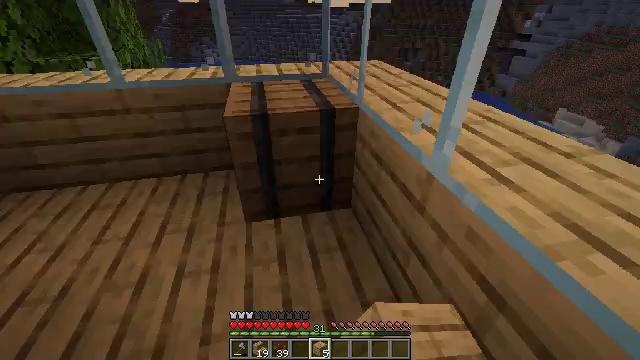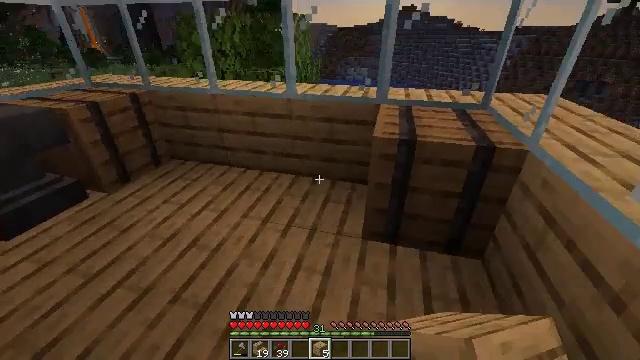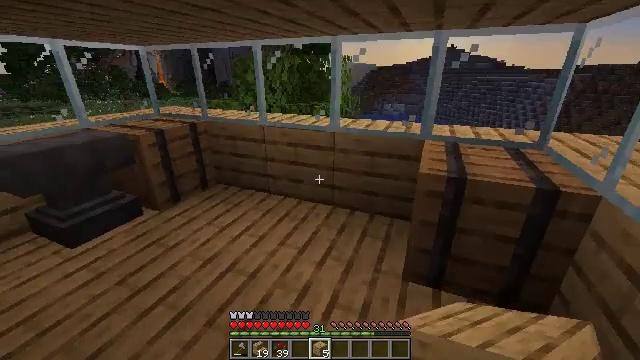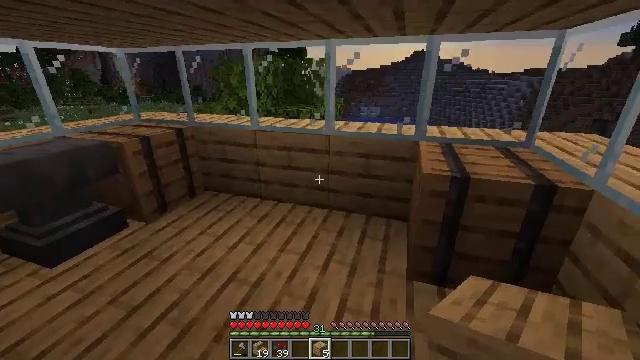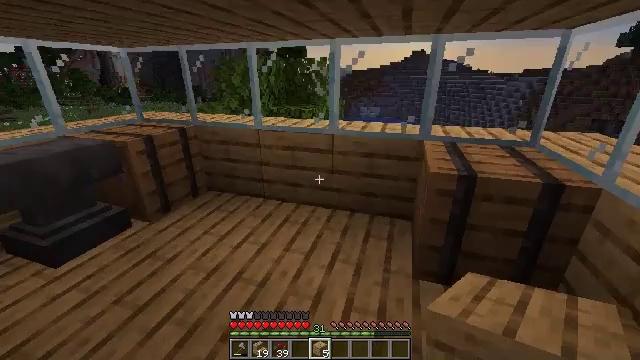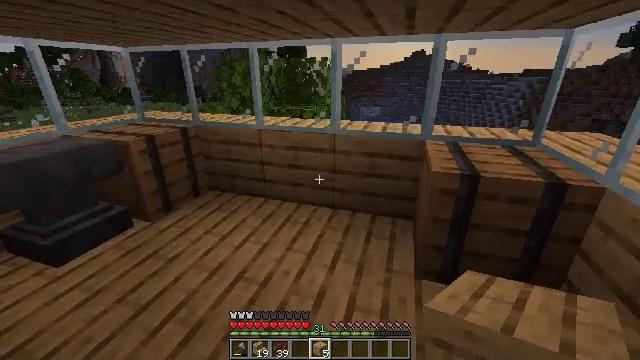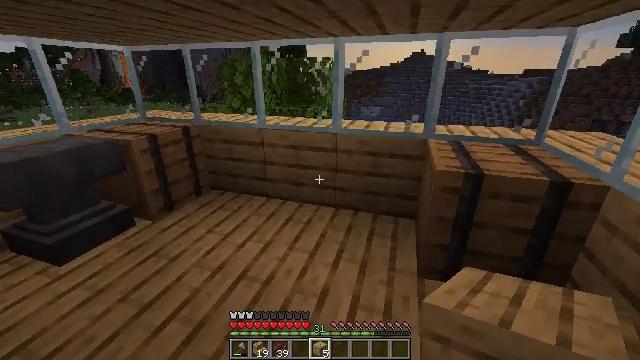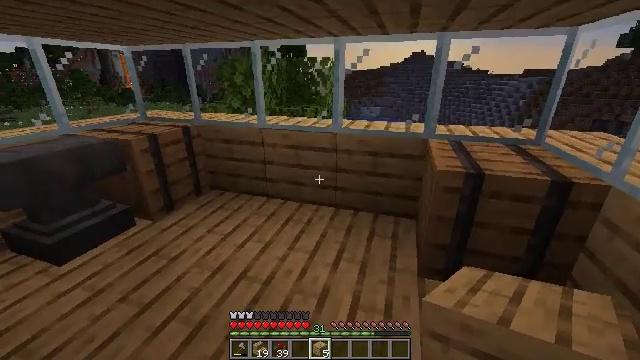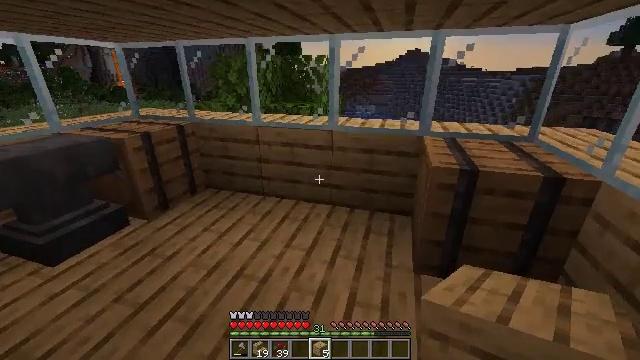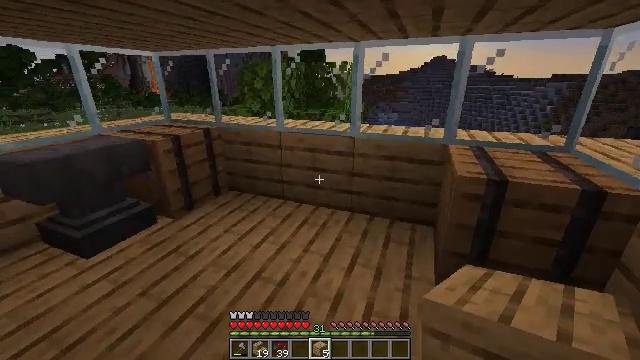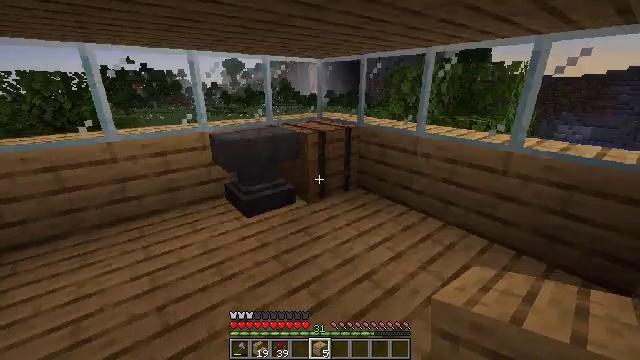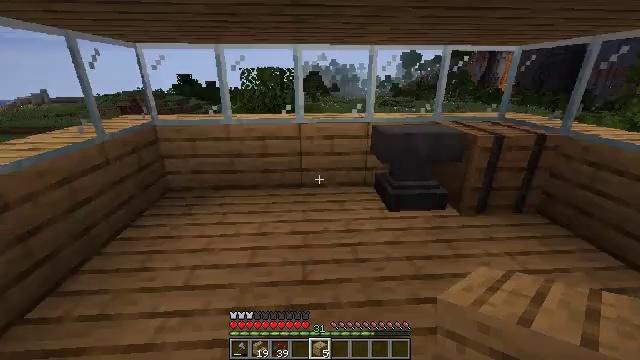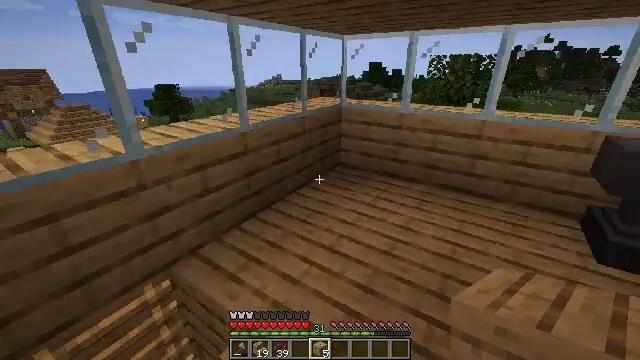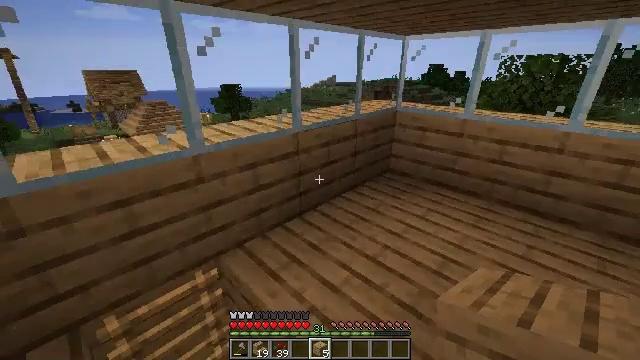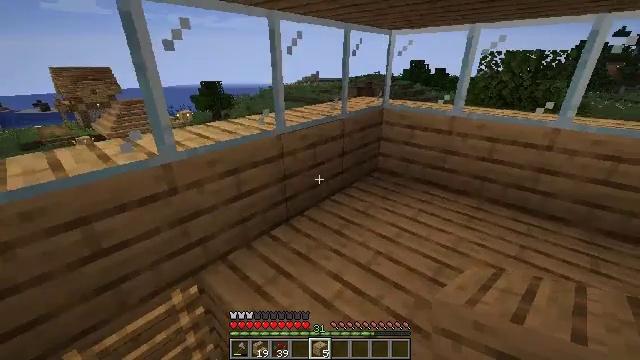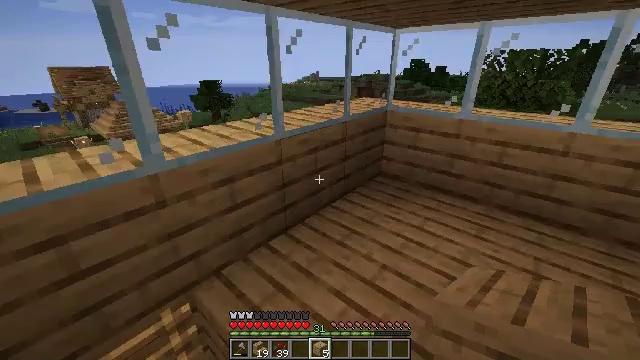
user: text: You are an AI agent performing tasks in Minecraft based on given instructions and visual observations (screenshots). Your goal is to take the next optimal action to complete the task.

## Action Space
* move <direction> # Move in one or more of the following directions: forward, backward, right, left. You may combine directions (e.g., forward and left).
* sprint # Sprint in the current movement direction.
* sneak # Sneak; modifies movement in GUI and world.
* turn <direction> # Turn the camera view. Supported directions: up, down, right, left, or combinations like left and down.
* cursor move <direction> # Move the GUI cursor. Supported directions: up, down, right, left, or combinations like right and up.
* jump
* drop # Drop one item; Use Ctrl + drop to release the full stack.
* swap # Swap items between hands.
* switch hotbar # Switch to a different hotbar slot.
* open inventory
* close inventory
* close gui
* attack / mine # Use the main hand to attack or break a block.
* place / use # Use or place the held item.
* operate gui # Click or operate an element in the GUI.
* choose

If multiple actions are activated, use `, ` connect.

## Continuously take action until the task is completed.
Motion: motion action
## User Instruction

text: Shatter the glass pane with a tool.
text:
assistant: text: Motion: move left, turn left and up
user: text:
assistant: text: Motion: move left, turn left and up
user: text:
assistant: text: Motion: turn right
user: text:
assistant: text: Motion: no_op
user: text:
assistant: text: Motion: no_op
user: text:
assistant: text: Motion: no_op
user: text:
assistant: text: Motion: no_op
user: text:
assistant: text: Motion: turn right
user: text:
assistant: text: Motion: turn left and up
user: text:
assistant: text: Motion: turn left
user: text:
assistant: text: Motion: turn left and down
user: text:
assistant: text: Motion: turn left and down
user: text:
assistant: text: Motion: move forward, turn left
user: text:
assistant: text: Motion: move forward, turn right
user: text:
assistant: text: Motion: move forward
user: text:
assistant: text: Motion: no_op
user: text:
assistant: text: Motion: no_op
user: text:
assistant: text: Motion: move left, turn left and down
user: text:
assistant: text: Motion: move left, turn left and down
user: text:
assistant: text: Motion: move left, turn left and down
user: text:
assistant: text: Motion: move left, turn left and down
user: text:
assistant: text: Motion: turn left and down
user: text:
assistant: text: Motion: turn right and down
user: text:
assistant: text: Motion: turn right and down
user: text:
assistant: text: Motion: no_op
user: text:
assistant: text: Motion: no_op
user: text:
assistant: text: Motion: switch to hotbar 1
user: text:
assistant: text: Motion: turn right, switch to hotbar 1
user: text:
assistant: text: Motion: turn right, switch to hotbar 1
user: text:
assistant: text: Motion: turn right, switch to hotbar 1